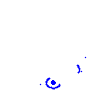
Particle: electron